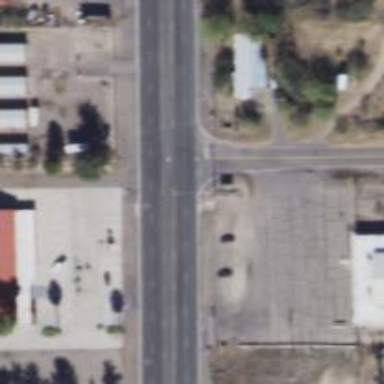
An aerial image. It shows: Stop road.